Question: I have a Windows GUI application that's using the Qt framework (currently version 3.3.5, might change to Qt4).
I want to combine other Windows GUI applications in the main application. I can't use the widgets directly in the main application due to several constrains which I can't control. The final layout should look like this:

Currently I'm using the method outlined in a <URL>. In order to pass the 'HWND' of the child applications I'm using my own IPC between the processes. Then, I need to forward resize events using Qt 'resizeEvent' that calls '::MoveWindow' on the child windows.
Is there a better or more generic mechanism for doing this? Some suggested that I use ActiveX, but I'm not familiar enough with this technology.
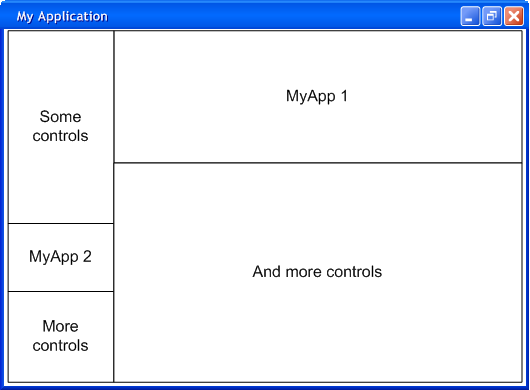
Answer: Here is how some Windows applications deal with this problem:
If the widget application be in it's own EXE, then you could use OLE document object embedding (I think that's the right term). This is the same technology that is used to embed a live Excel document into a Word document. Basically, WMF-like data is used across processes to render the UI. This requires tons of work in both the host and widget programs the frameworks you're building on top of support this automatically. MFC did a nice job with this... (man, did I just compliment MFC??)
A better solution would be to use some type of in-process solution. Have all the widgets be DLLs. This is how ActiveX works. If widgets needed to run out of process, split the rendering and the out-of-process stuff into 2 parts. An EXE that does the out-of-process stuff and do the rendering locally in the hosting processes. Use some type of IPC to glue them together.
I suspect that the "restrictions you can't control" are going to make nearly any "sane" implementation impossible...